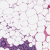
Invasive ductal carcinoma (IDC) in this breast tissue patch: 0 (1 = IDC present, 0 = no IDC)